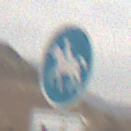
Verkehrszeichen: Reitweg
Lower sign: MehrspurigeFahrzeugeFrei9
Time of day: MorningAfternoon
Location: Outdoor (Nature)
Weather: Overcast
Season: NotSpecified
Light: Natural